Field crop: tomato
Growth stage: 2
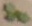
Species: solanum